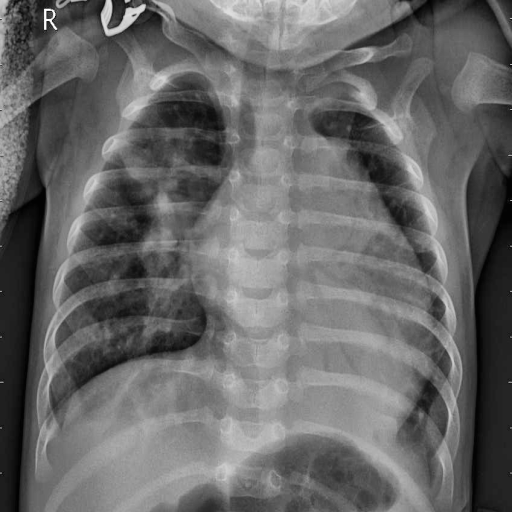
Finding: PNEUMONIA